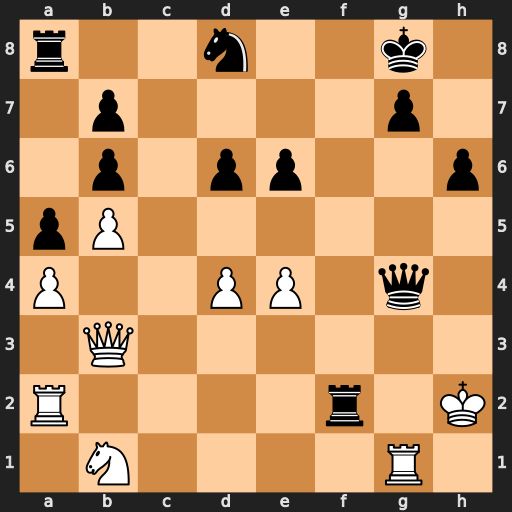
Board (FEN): r2n2k1/1p4p1/1p1pp2p/pP6/P2PP1q1/1Q6/R4r1K/1N4R1
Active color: w
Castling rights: -
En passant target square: -
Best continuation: Rxf2 Qh4+ Kg2